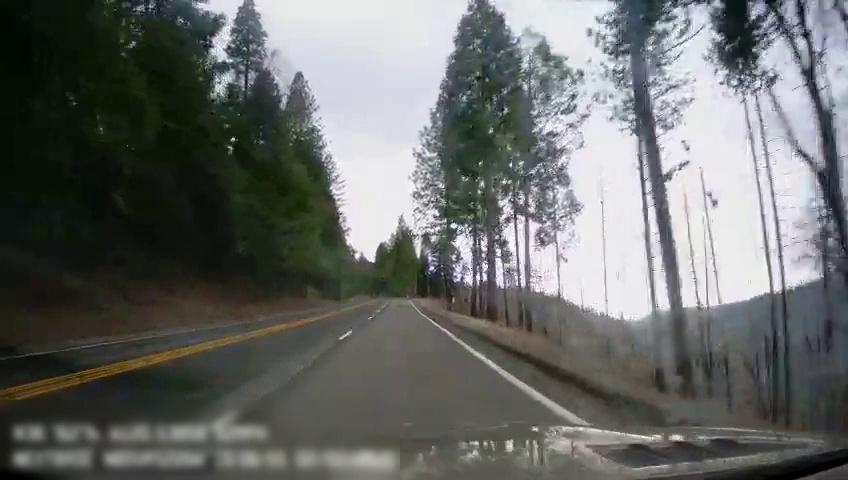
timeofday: Day
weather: Cloudy
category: Drivable Space
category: Lanes | Opposite Lane
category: Lanes | Opposite Lane
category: Lanes | Alternate Lane
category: Lanes | Current Lane
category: Lanes | Current Lane